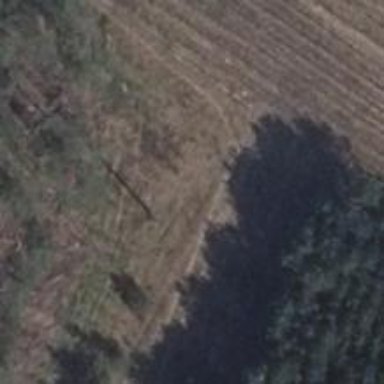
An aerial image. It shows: Power pole.